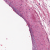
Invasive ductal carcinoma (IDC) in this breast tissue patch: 0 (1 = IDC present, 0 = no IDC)